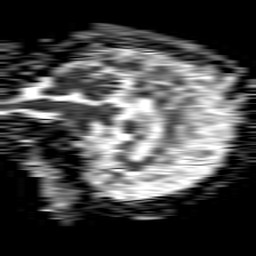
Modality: ADC
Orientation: sagittal
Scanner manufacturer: philips
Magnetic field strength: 1.5 T
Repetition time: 4.6 s
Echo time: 0.08631 s